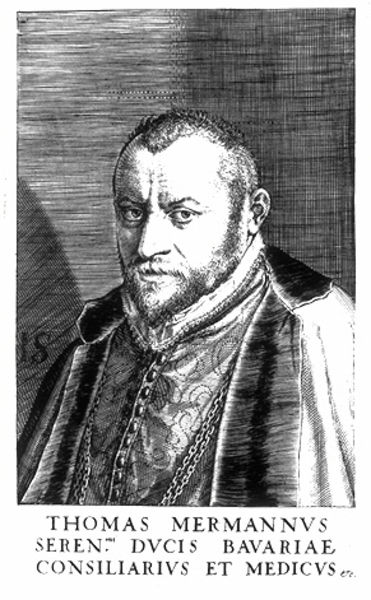
Titel: Bildnis des Thomas Mermann
Künstler: Johann Sadeler
Institution: (Seriendruck)
Schlagwörter: mann, schatten, umhang, weiß, frankreich, frisur, grau, mund, nase, ohr, profil, schwarz, bart, augen, gesicht, kragen, bildnis, halskrause, portrait, porträt, haare, mantel, blatt, brustbild, kinn, ohren, spanien, schrift, kette, grafik, graphik, französisch, thomas, knöpfe, weste, spanisch, bayern, druck, monogramm, schraffur, radierung, stich, arzt, krause, brokat, damast, spitzbart, geheimratsecken, stoppeln, stirnglatze, wams, herzog, kupferstich, bayer, medici, latein, straffur, berater, seriendruck, medicus, samtkragen, schwat, 18, mermann, mermannus, thomas mermannus, ducis, seren